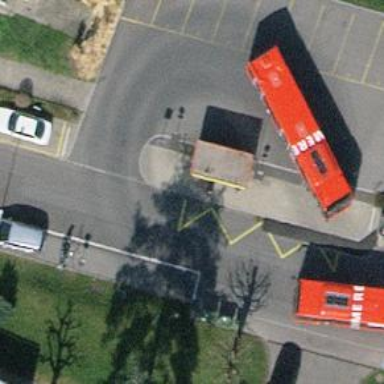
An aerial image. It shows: Platform with shelter for public transport.